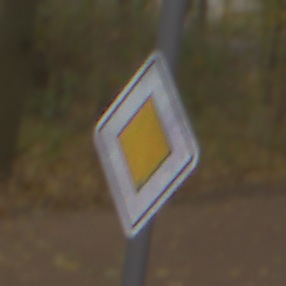
Verkehrszeichen: Vorfahrtsstrasse
Umgebung: Outdoor, Nature
Tageszeit: Midday
Wetter: Overcast
Licht: Natural
Jahreszeit: NotSpecified
Kontrast: LowContrast